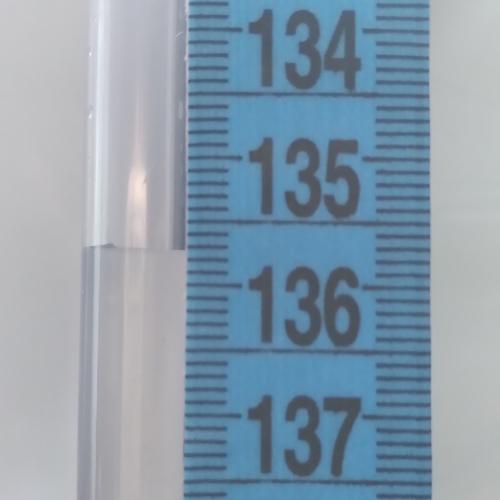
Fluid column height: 135.7 cm